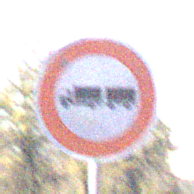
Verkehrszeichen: VerbotLastkraftwagenMitAnhaenger
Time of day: Midday
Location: Outdoor (Nature)
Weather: Clear
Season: NotSpecified
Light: Natural